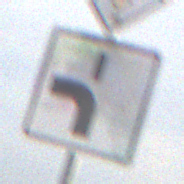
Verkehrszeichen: VerlaufVorfahrtsstrasse5
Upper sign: Vorfahrtsstrasse
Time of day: MorningAfternoon
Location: Outdoor (Suburban)
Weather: PartlyCloudy
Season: NotSpecified
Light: Natural